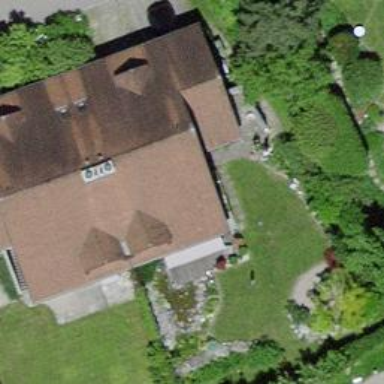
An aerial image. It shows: Terrace building with gabled roof.